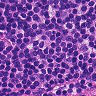
Metastatic tissue present: no